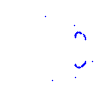
Particle: proton